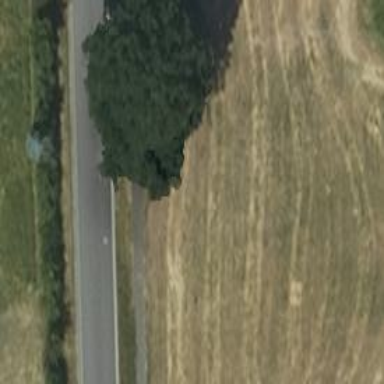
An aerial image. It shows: Broadleaved evergreen tree in its natural setting.